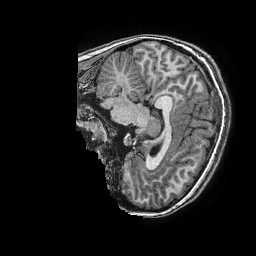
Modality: T1w
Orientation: sagittal
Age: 14
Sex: female
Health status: ill
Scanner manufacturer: ge
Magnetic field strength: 3 T
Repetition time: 0.0077 s
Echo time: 0.003436 s